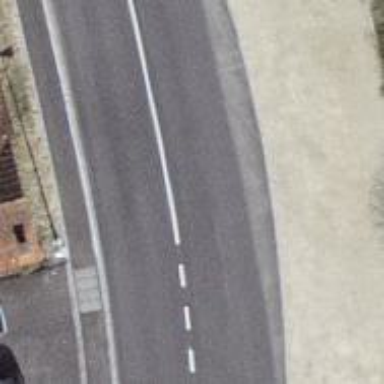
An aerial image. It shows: Primary highway.